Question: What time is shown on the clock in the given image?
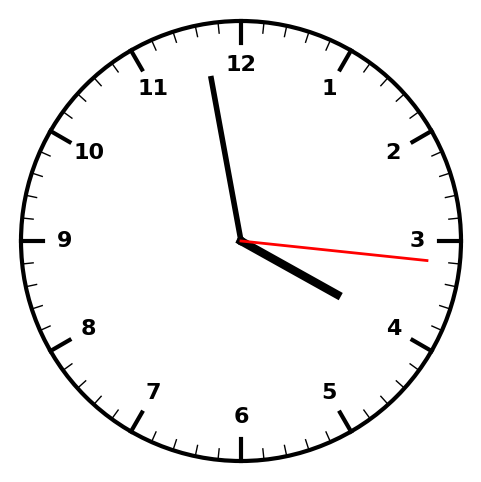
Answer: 03:58:16